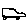
Label: car